Field crop: tomato
Growth stage: 1
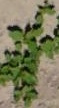
Species: solanum